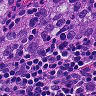
Metastatic tissue present: yes